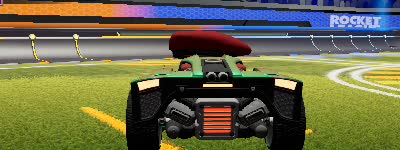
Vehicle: breakout